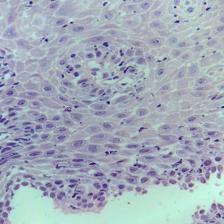
Diagnosis: Normal